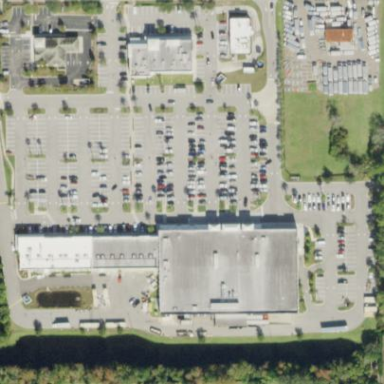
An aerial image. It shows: Retail area.